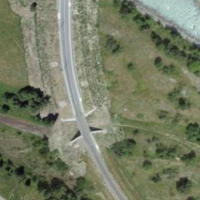
EUNIS habitat code: 26
Species observed at this site:
Pseudochorthippus parallelus
Omocestus viridulus
Psophus stridulus
Erebia euryale